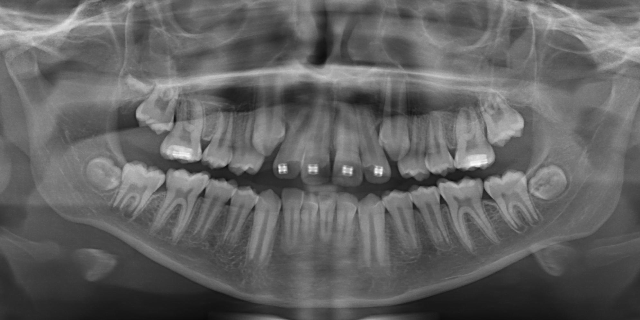
adult